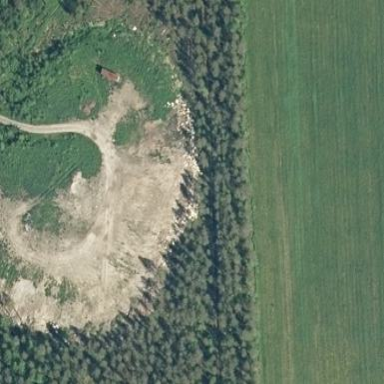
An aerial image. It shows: Quarry area.